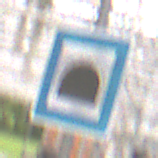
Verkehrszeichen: Tunnel
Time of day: Midday
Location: Roofed (Special)
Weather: Overcast
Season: NotSpecified
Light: Natural